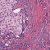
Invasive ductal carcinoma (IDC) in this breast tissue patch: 0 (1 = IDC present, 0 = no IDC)